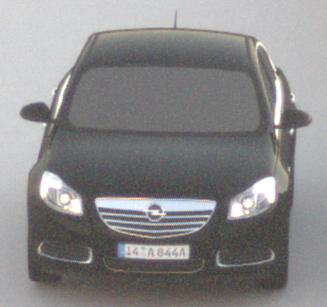
Make: Opel
Model: Insignia 1.6
Detailed model: Insignia (A) Notch Back
Model produced from: 2008/11
Model produced until: 2008/12
Doors: 4
Color: black
Road condition: dry road
Daytime: sunrise or sunset
Contrast: low contrast